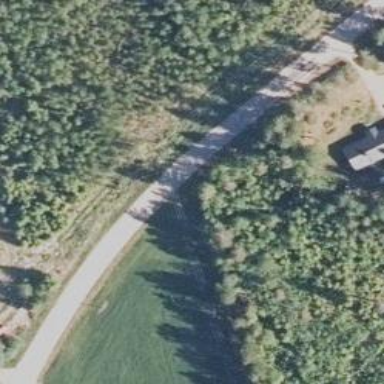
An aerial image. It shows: Tertiary road.